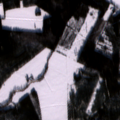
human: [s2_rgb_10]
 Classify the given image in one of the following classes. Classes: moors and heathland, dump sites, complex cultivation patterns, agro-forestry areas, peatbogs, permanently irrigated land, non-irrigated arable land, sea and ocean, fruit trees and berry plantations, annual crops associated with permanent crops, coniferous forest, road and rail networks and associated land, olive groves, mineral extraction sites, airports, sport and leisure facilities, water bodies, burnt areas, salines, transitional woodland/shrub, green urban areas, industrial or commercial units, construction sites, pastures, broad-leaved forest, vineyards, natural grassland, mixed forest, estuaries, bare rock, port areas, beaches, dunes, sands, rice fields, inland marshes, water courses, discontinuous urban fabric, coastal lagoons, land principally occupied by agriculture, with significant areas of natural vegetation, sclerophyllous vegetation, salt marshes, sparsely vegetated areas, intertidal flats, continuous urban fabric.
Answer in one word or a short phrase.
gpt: non-irrigated arable land, land principally occupied by agriculture, with significant areas of natural vegetation, coniferous forest, mixed forest